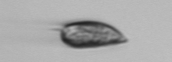
Label: Prorocentrum_triestinum